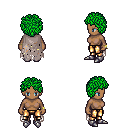
a pixel art fantasy rpg character, female body template, human, dark skin, gray tattered cape, gold greaves, green curly afro hairstyle, bracelets, metal boots, four views (front, back, left, right), 2x2 character sprite sheet, small pixel art, hard edges, no anti-aliasing